Question: I have a solution which is built on TFS server. This solution includes several projects which have custom MSBuild tasks. Theses tasks actually create some zip archives.
I need to extract somehow the $(Rev) macros from the TFS build and pass it to the tasks. I tried to use MSBuildArguments in the process tab of the build definition and it works when I set a simple string value like:
/p:Version="5"
but it doesn't work with the macros:
/p:Version="$(Rev:r)"

do you have any ideas?
Edit: I actually needed BuildDetail.BuildNumber.
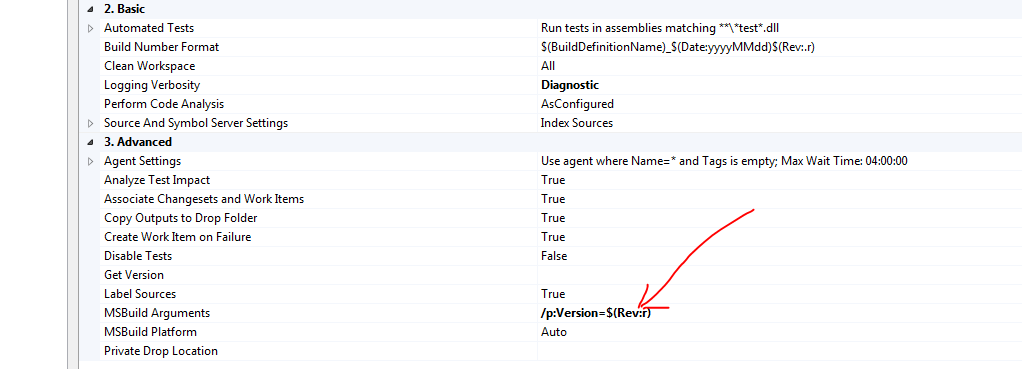
Answer: You can slightly change your build process template to achieve that.By default the section that relates to MSBuild looks like this:, and should be chosen if this version-insertion is not explicitly desired for all build definitions consuming it.